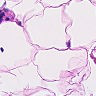
Metastatic tissue present: no